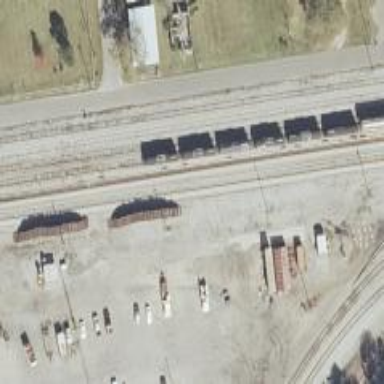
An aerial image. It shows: Railway yard in service.